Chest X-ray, PA view. Patient: 55 years old, sex M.
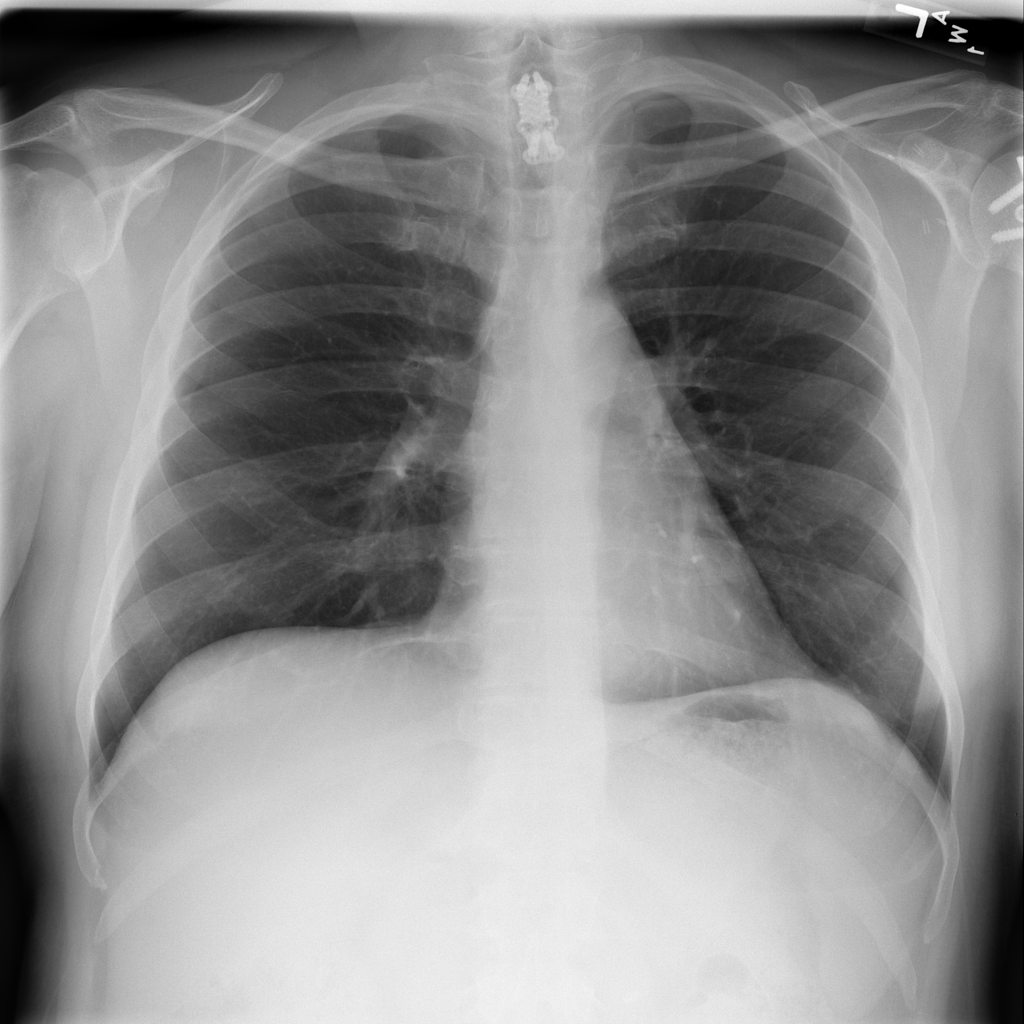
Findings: No Finding